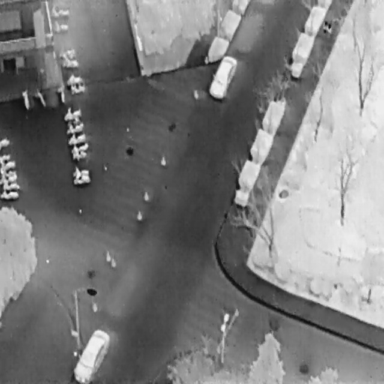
There are 26 objects shown in the infrared image, including 22 Bicycles, two People, and two Cars.